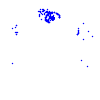
Particle: pion